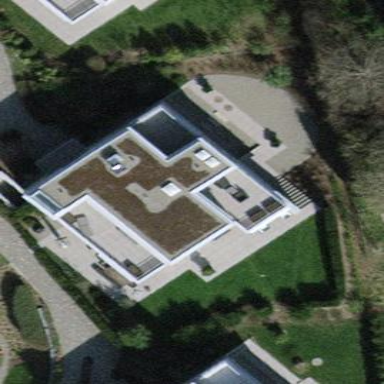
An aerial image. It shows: House with flat roof.